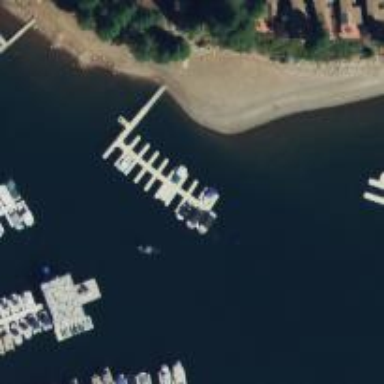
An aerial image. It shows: Man-made pier.